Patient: sex F, age 26
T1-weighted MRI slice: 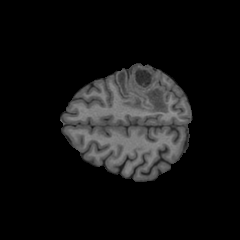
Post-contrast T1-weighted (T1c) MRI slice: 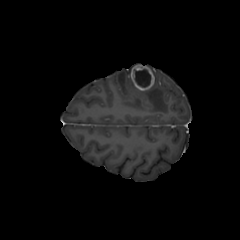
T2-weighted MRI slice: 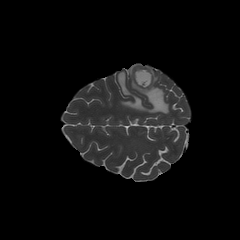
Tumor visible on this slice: yes
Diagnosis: Glioblastoma, IDH-wildtype
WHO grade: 4